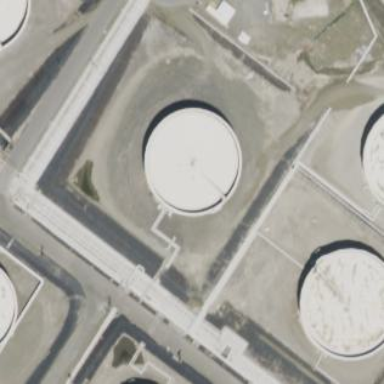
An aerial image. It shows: Storage tank building.